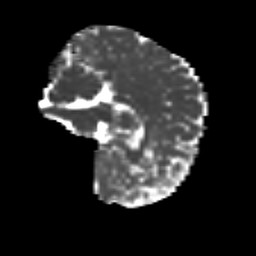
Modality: MD
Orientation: sagittal
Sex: male
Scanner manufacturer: siemens
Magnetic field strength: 3 T
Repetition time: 5 s
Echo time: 0.071 s